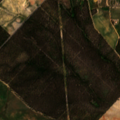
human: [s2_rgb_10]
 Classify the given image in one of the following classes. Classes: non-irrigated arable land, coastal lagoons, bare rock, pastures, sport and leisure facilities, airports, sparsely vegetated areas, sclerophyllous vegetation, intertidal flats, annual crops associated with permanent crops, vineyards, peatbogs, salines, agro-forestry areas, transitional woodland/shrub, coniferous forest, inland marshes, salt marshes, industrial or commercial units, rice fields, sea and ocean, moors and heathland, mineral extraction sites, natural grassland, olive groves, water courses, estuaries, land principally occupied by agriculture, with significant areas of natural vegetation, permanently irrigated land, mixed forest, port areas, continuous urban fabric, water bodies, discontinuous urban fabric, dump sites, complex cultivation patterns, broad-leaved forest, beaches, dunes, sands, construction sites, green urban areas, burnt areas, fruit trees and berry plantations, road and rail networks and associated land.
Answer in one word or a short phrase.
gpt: continuous urban fabric